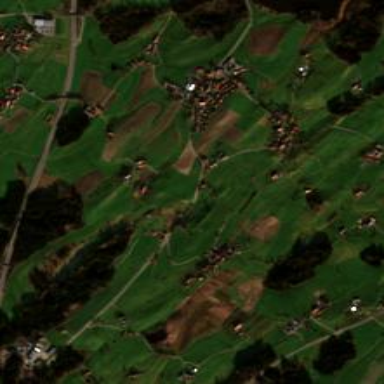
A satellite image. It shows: Small hamlet.